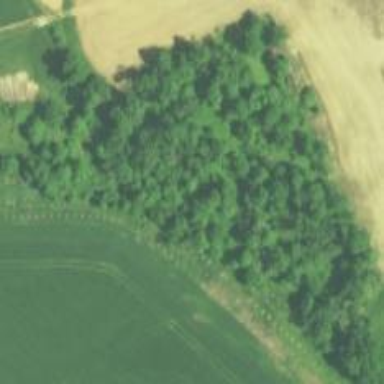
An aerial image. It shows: Serene woodland landscape.